Interaction volume radius: 5 \u00c5
Interaction volume height: 15 \u00c5
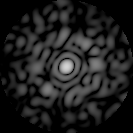
Disorder parameter: 0.8763